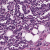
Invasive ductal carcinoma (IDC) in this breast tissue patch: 1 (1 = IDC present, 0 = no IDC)